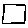
Label: square